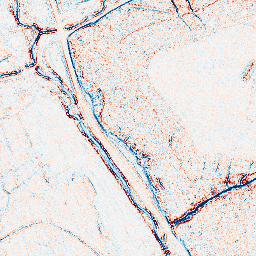
Category: edge_preserving
Decomposition family: bilateral
Decomposition parameters: d: 5
sigma_color: 150
sigma_space: 75
Upsampling method: sinc_hamming
Upsampling parameters: scale: 4
kernel_size: 16
Upsampling scale: 4